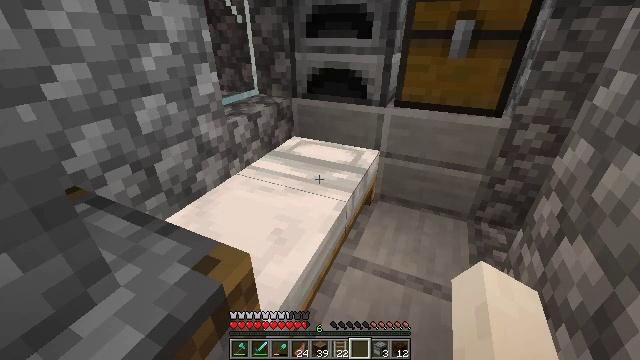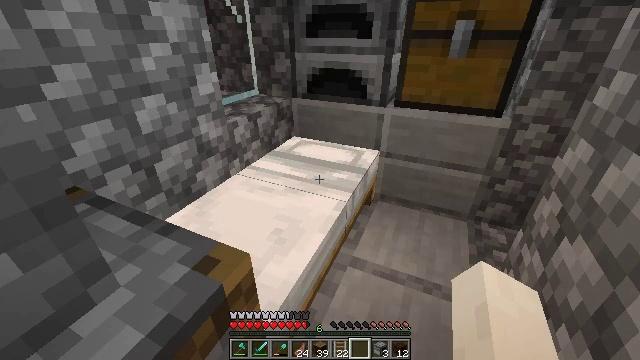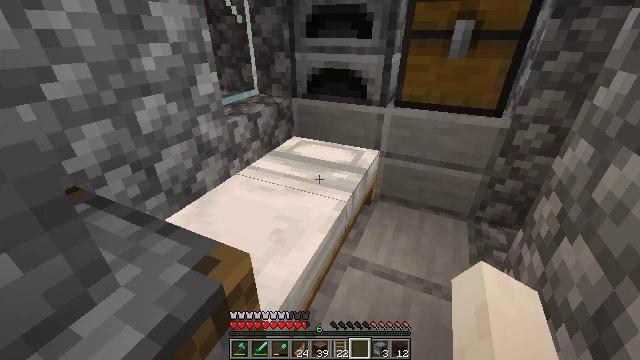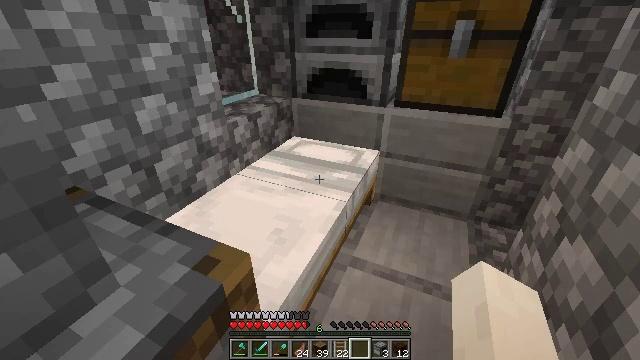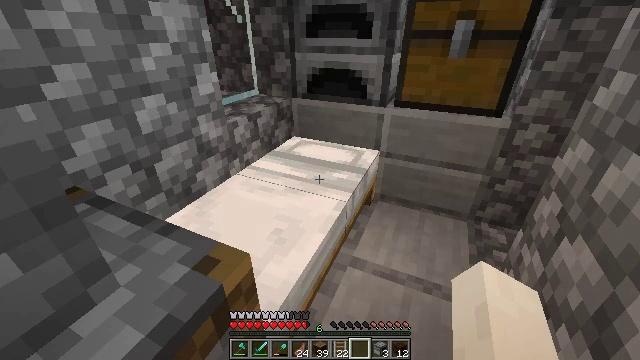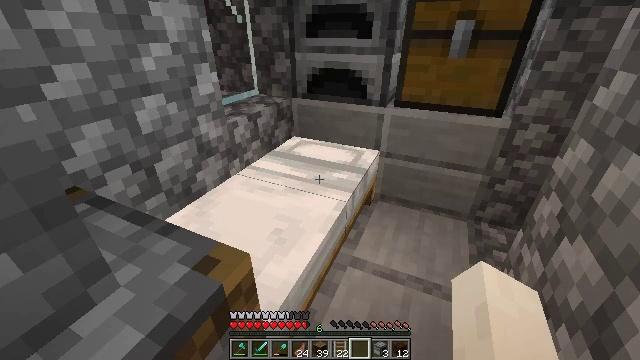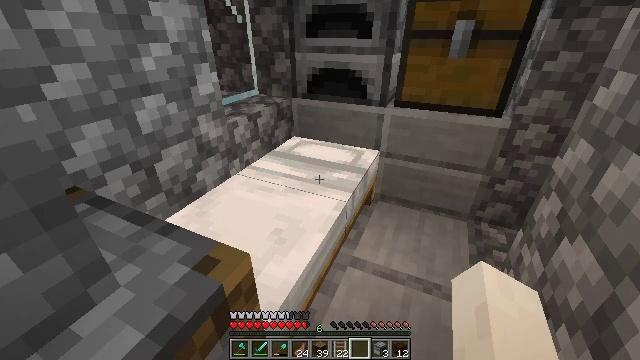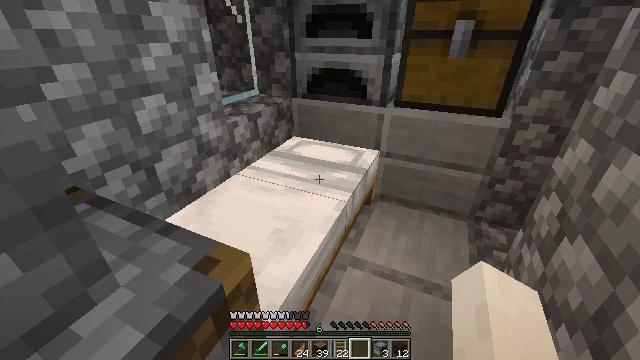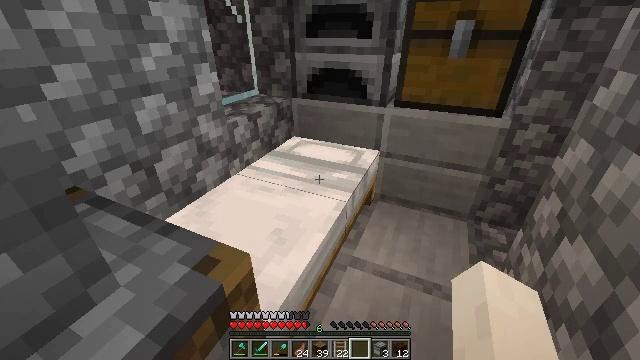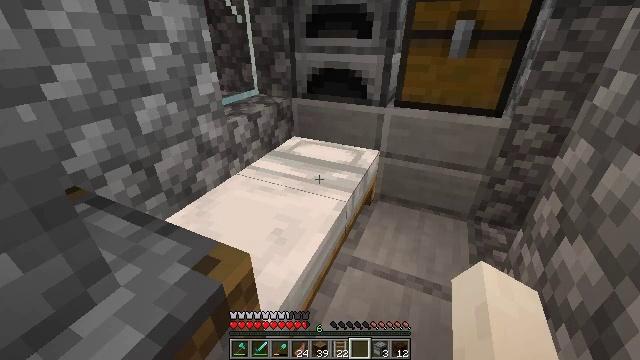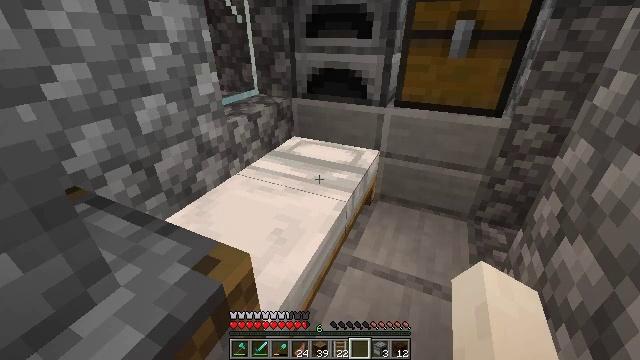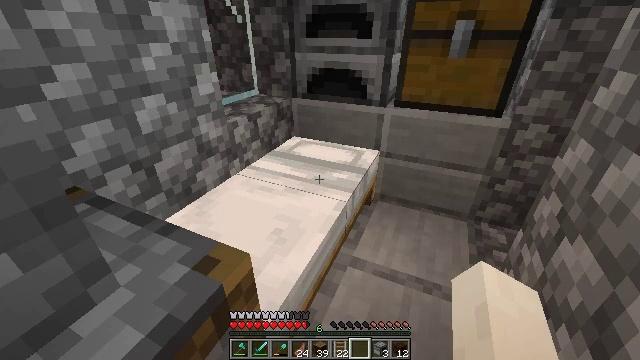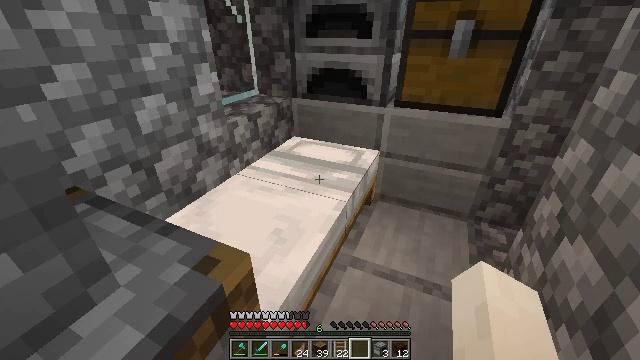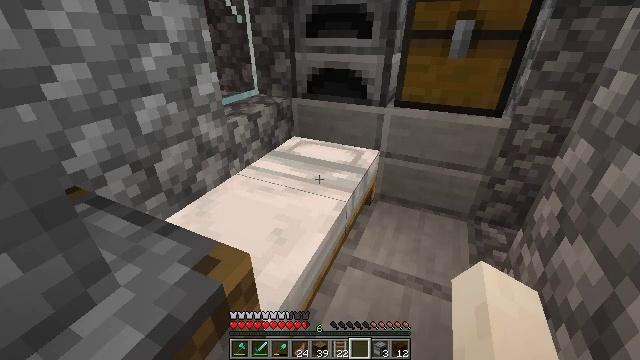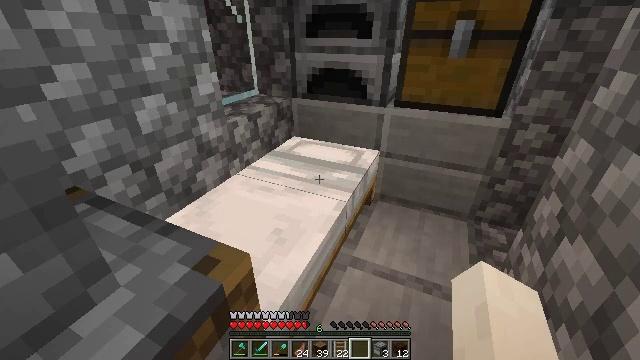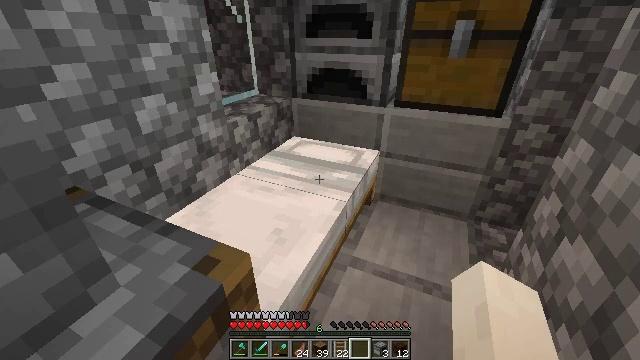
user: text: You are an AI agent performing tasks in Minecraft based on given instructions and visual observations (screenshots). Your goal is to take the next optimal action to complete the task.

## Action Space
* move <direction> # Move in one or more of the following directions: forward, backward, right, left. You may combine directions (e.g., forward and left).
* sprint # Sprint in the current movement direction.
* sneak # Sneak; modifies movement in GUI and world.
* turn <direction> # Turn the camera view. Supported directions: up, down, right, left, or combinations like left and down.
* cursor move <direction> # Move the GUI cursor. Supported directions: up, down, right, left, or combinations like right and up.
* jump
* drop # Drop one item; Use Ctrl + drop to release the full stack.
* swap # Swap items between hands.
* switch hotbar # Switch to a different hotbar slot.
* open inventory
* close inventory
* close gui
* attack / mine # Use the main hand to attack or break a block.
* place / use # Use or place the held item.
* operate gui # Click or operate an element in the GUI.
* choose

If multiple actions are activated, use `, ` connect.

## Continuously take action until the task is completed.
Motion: motion action
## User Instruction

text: Break the large fern to clear the space.
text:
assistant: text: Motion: no_op
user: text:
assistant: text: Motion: no_op
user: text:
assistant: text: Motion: no_op
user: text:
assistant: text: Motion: no_op
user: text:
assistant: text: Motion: no_op
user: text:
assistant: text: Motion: no_op
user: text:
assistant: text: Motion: no_op
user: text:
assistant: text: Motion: no_op
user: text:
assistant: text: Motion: no_op
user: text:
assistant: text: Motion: no_op
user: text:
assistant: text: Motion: no_op
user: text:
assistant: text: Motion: no_op
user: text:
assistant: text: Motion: no_op
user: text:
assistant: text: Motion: no_op
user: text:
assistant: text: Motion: no_op
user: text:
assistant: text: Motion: no_op
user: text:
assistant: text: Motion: no_op
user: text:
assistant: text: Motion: no_op
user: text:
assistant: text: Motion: no_op
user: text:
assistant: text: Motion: no_op
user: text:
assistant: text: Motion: no_op
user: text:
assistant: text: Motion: no_op
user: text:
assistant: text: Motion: no_op
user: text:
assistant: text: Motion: no_op
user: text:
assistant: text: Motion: no_op
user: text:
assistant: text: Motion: no_op
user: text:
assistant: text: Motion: no_op
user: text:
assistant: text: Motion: no_op
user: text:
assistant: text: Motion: no_op
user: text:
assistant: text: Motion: no_op